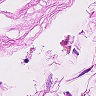
Metastatic tissue present: no